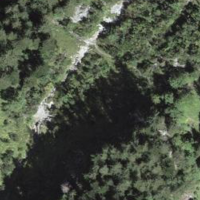
EUNIS habitat code: 44
Species observed at this site:
Lilium bulbiferum